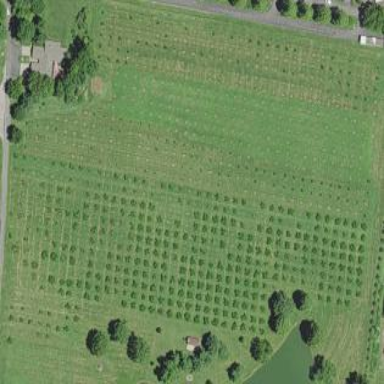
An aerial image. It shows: Orchard.